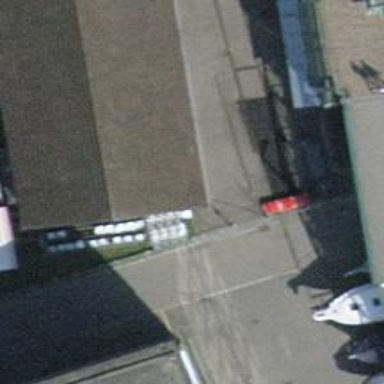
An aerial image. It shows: Warehouse.